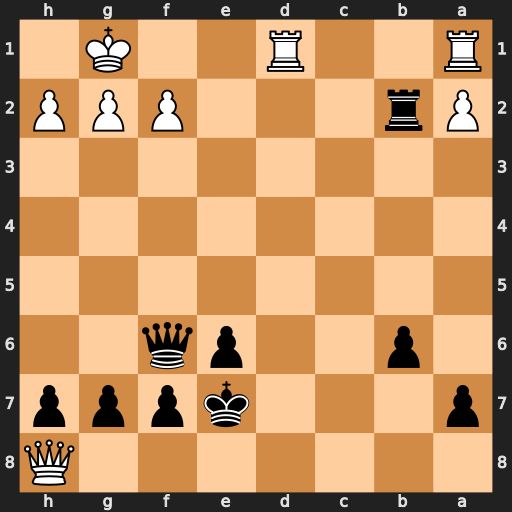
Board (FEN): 7Q/p3kppp/1p2pq2/8/8/8/Pr3PPP/R2R2K1
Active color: b
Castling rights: -
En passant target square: -
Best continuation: Qxf2+ Kh1 Qxg2#